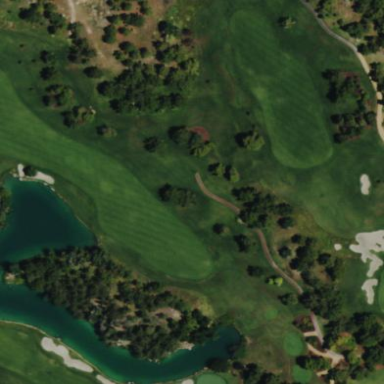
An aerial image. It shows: Rough area on grassy golf course.